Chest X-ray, PA view. Patient: 56 years old, sex F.
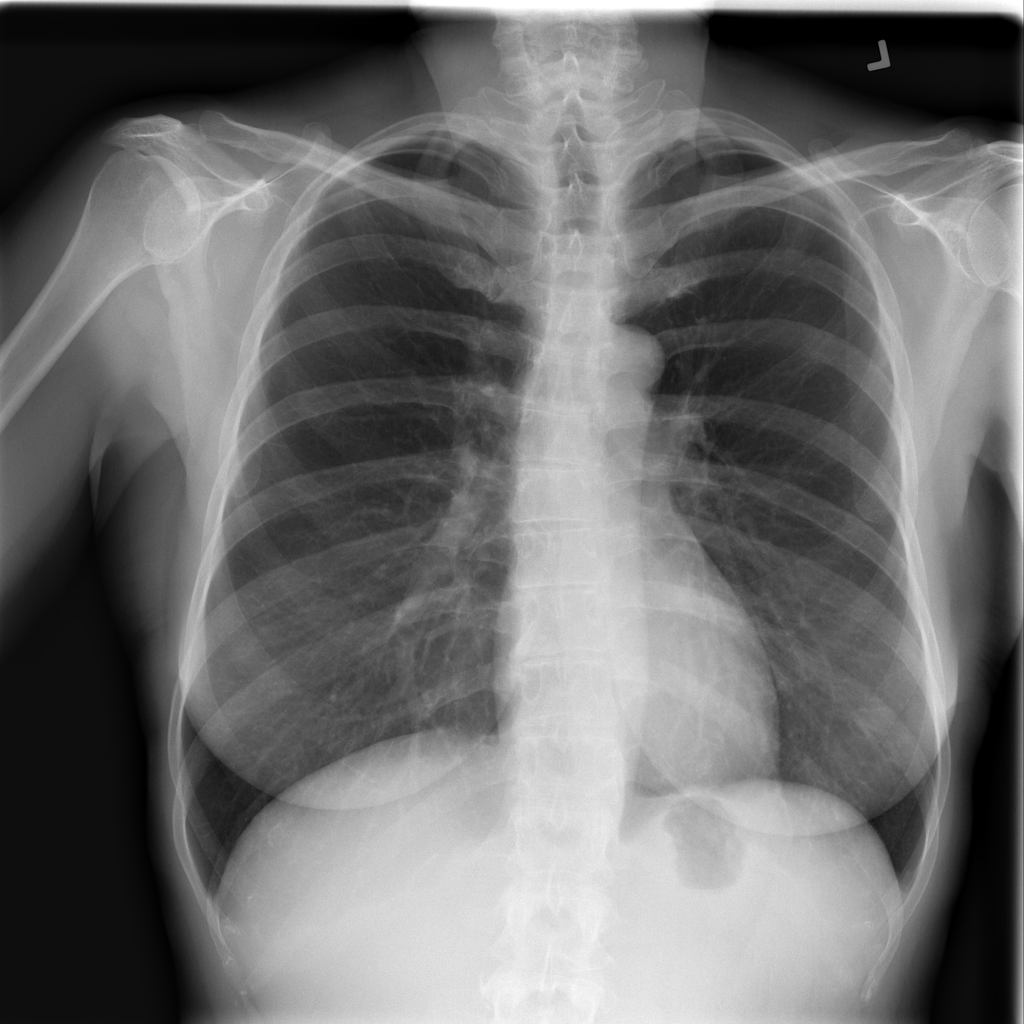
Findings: No Finding